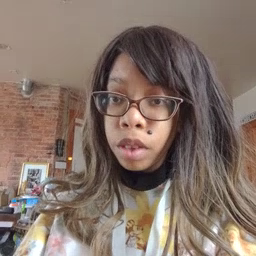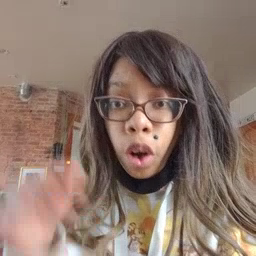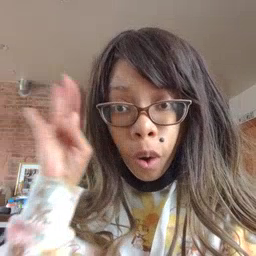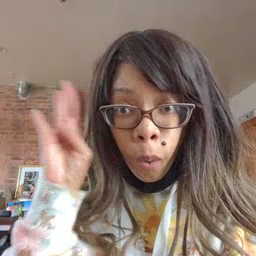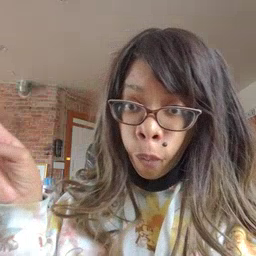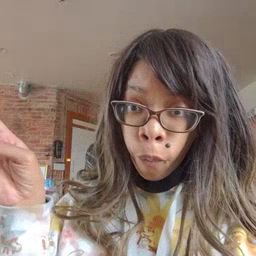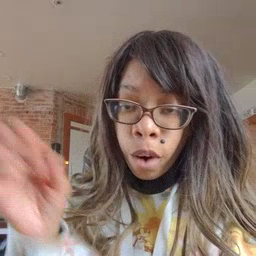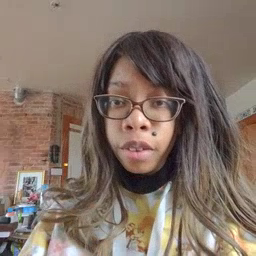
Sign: hello